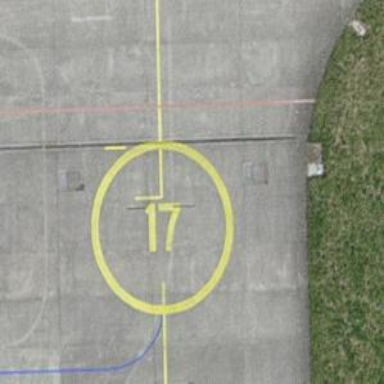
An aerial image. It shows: Image of helipad at airport.